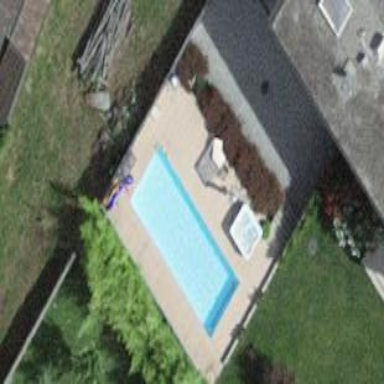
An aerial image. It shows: Swimming pool located in leisure land.